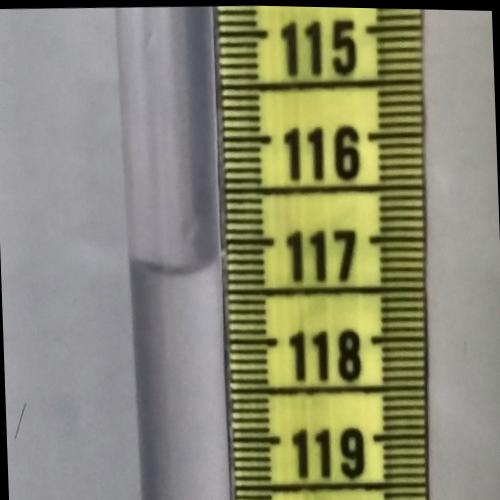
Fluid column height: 117.3 cm